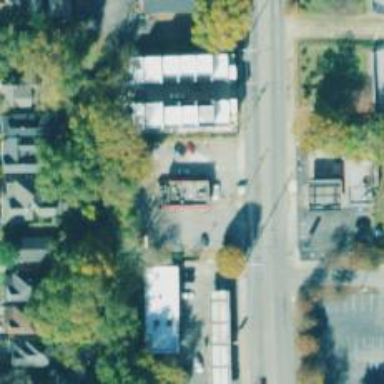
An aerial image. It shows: Convenience shop.